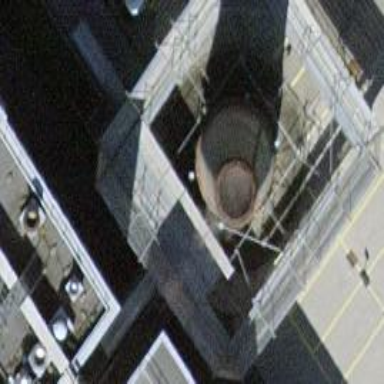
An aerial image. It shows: Chimney that is man-made.